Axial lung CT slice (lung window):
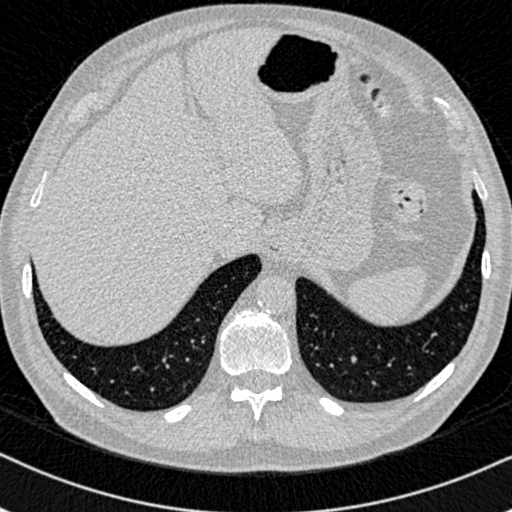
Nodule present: no